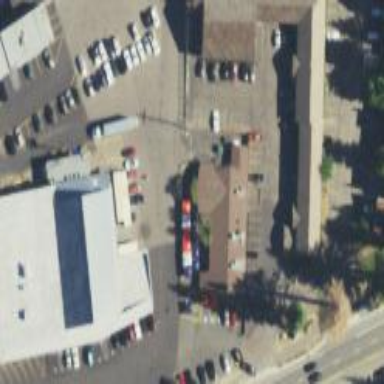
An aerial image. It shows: Motel building.